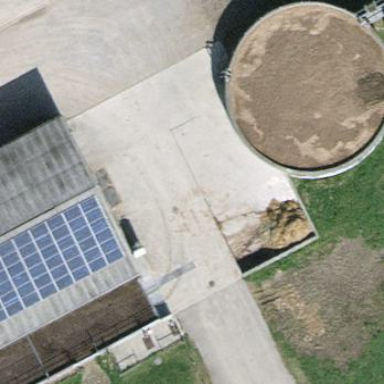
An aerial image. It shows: Storage tank building.